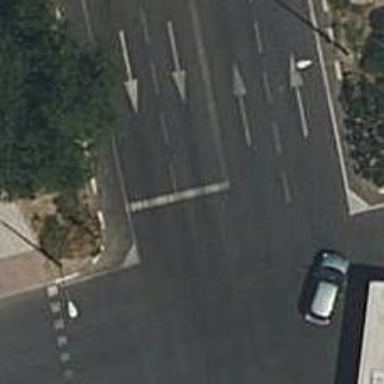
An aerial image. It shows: Road with traffic signals.